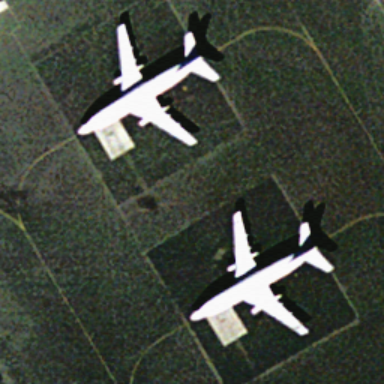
The two planes were neatly arranged on a dark ground .